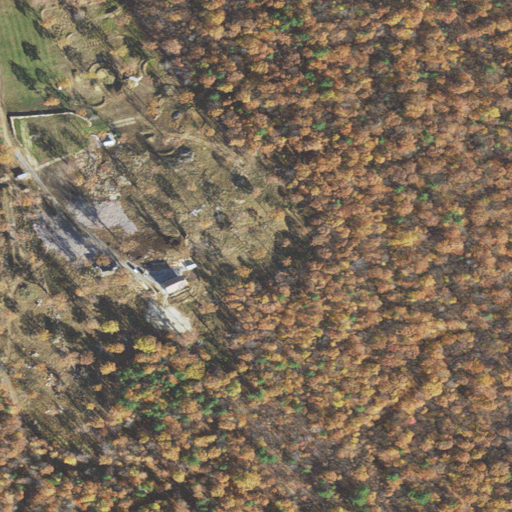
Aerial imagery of mountain in New Hampshire named Searles Hill containing deciduous forest, grassland, and mixed forest